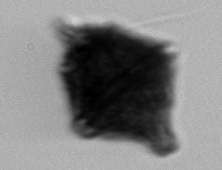
Label: Gonyaulax